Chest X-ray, PA view. Patient: 4 years old, sex F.
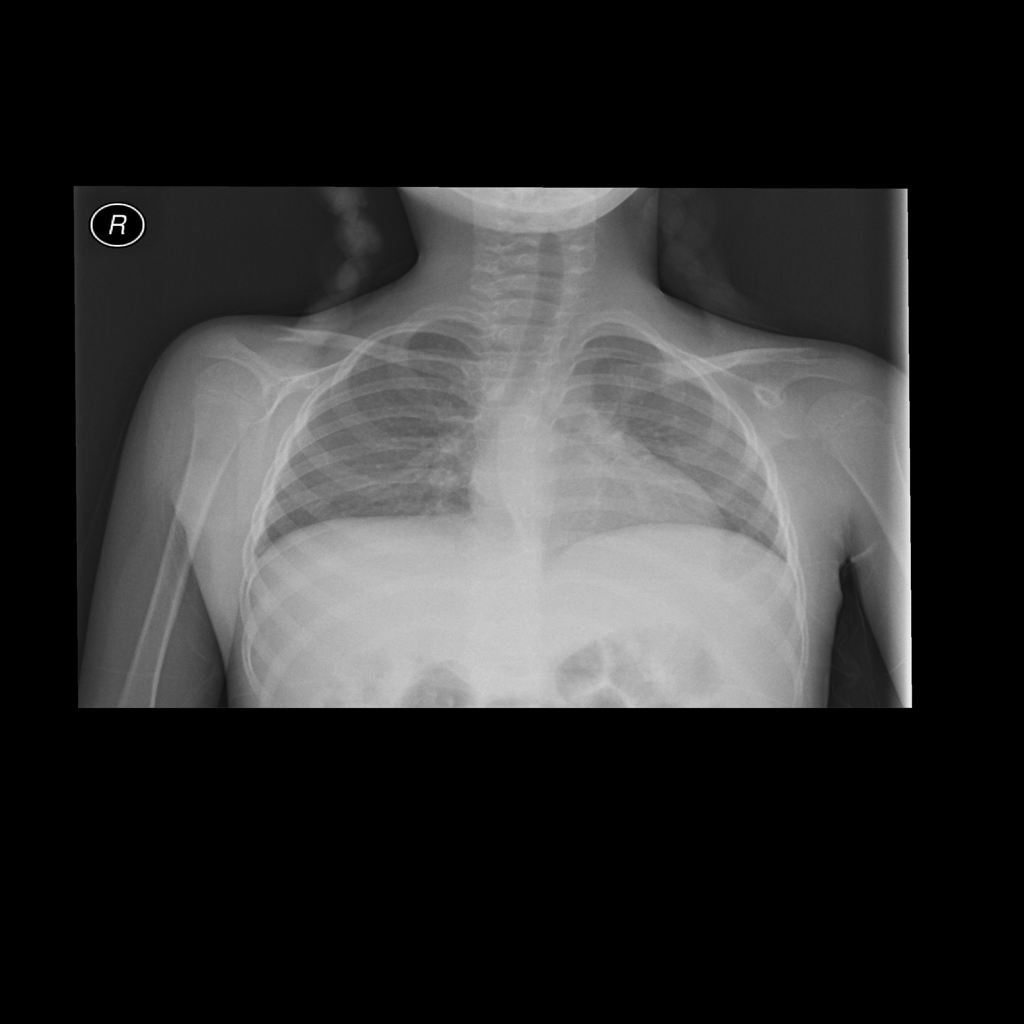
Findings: No Finding